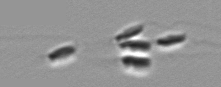
Label: Dinobryon